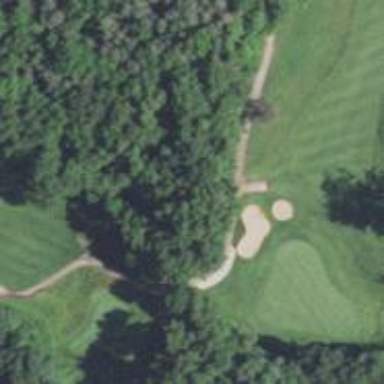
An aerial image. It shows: Service road used as golf cart path.